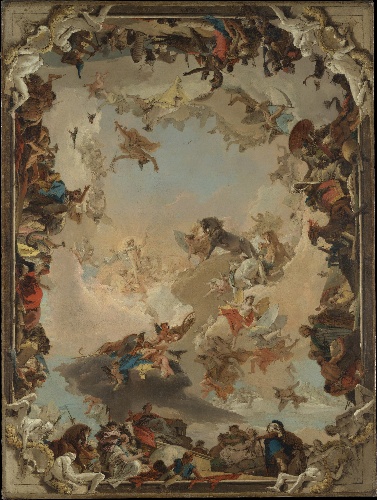
Title: Allegory of the Planets and Continents
Artist: Giovanni Battista Tiepolo
Artist bio: Italian, Venice 1696–1770 Madrid
Date: 1752
Object type: Painting, sketch
Classification: Paintings
Medium: Oil on canvas
Dimensions: 73 x 54 7/8 in. (185.4 x 139.4 cm)
Department: European Paintings
Credit line: Gift of Mr. and Mrs. Charles Wrightsman, 1977
Accession year: 1977
Repository: Metropolitan Museum of Art, New York, NY
Tags: Men|Male Nudes|Women|Female Nudes|Elephants|Horses